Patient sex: M
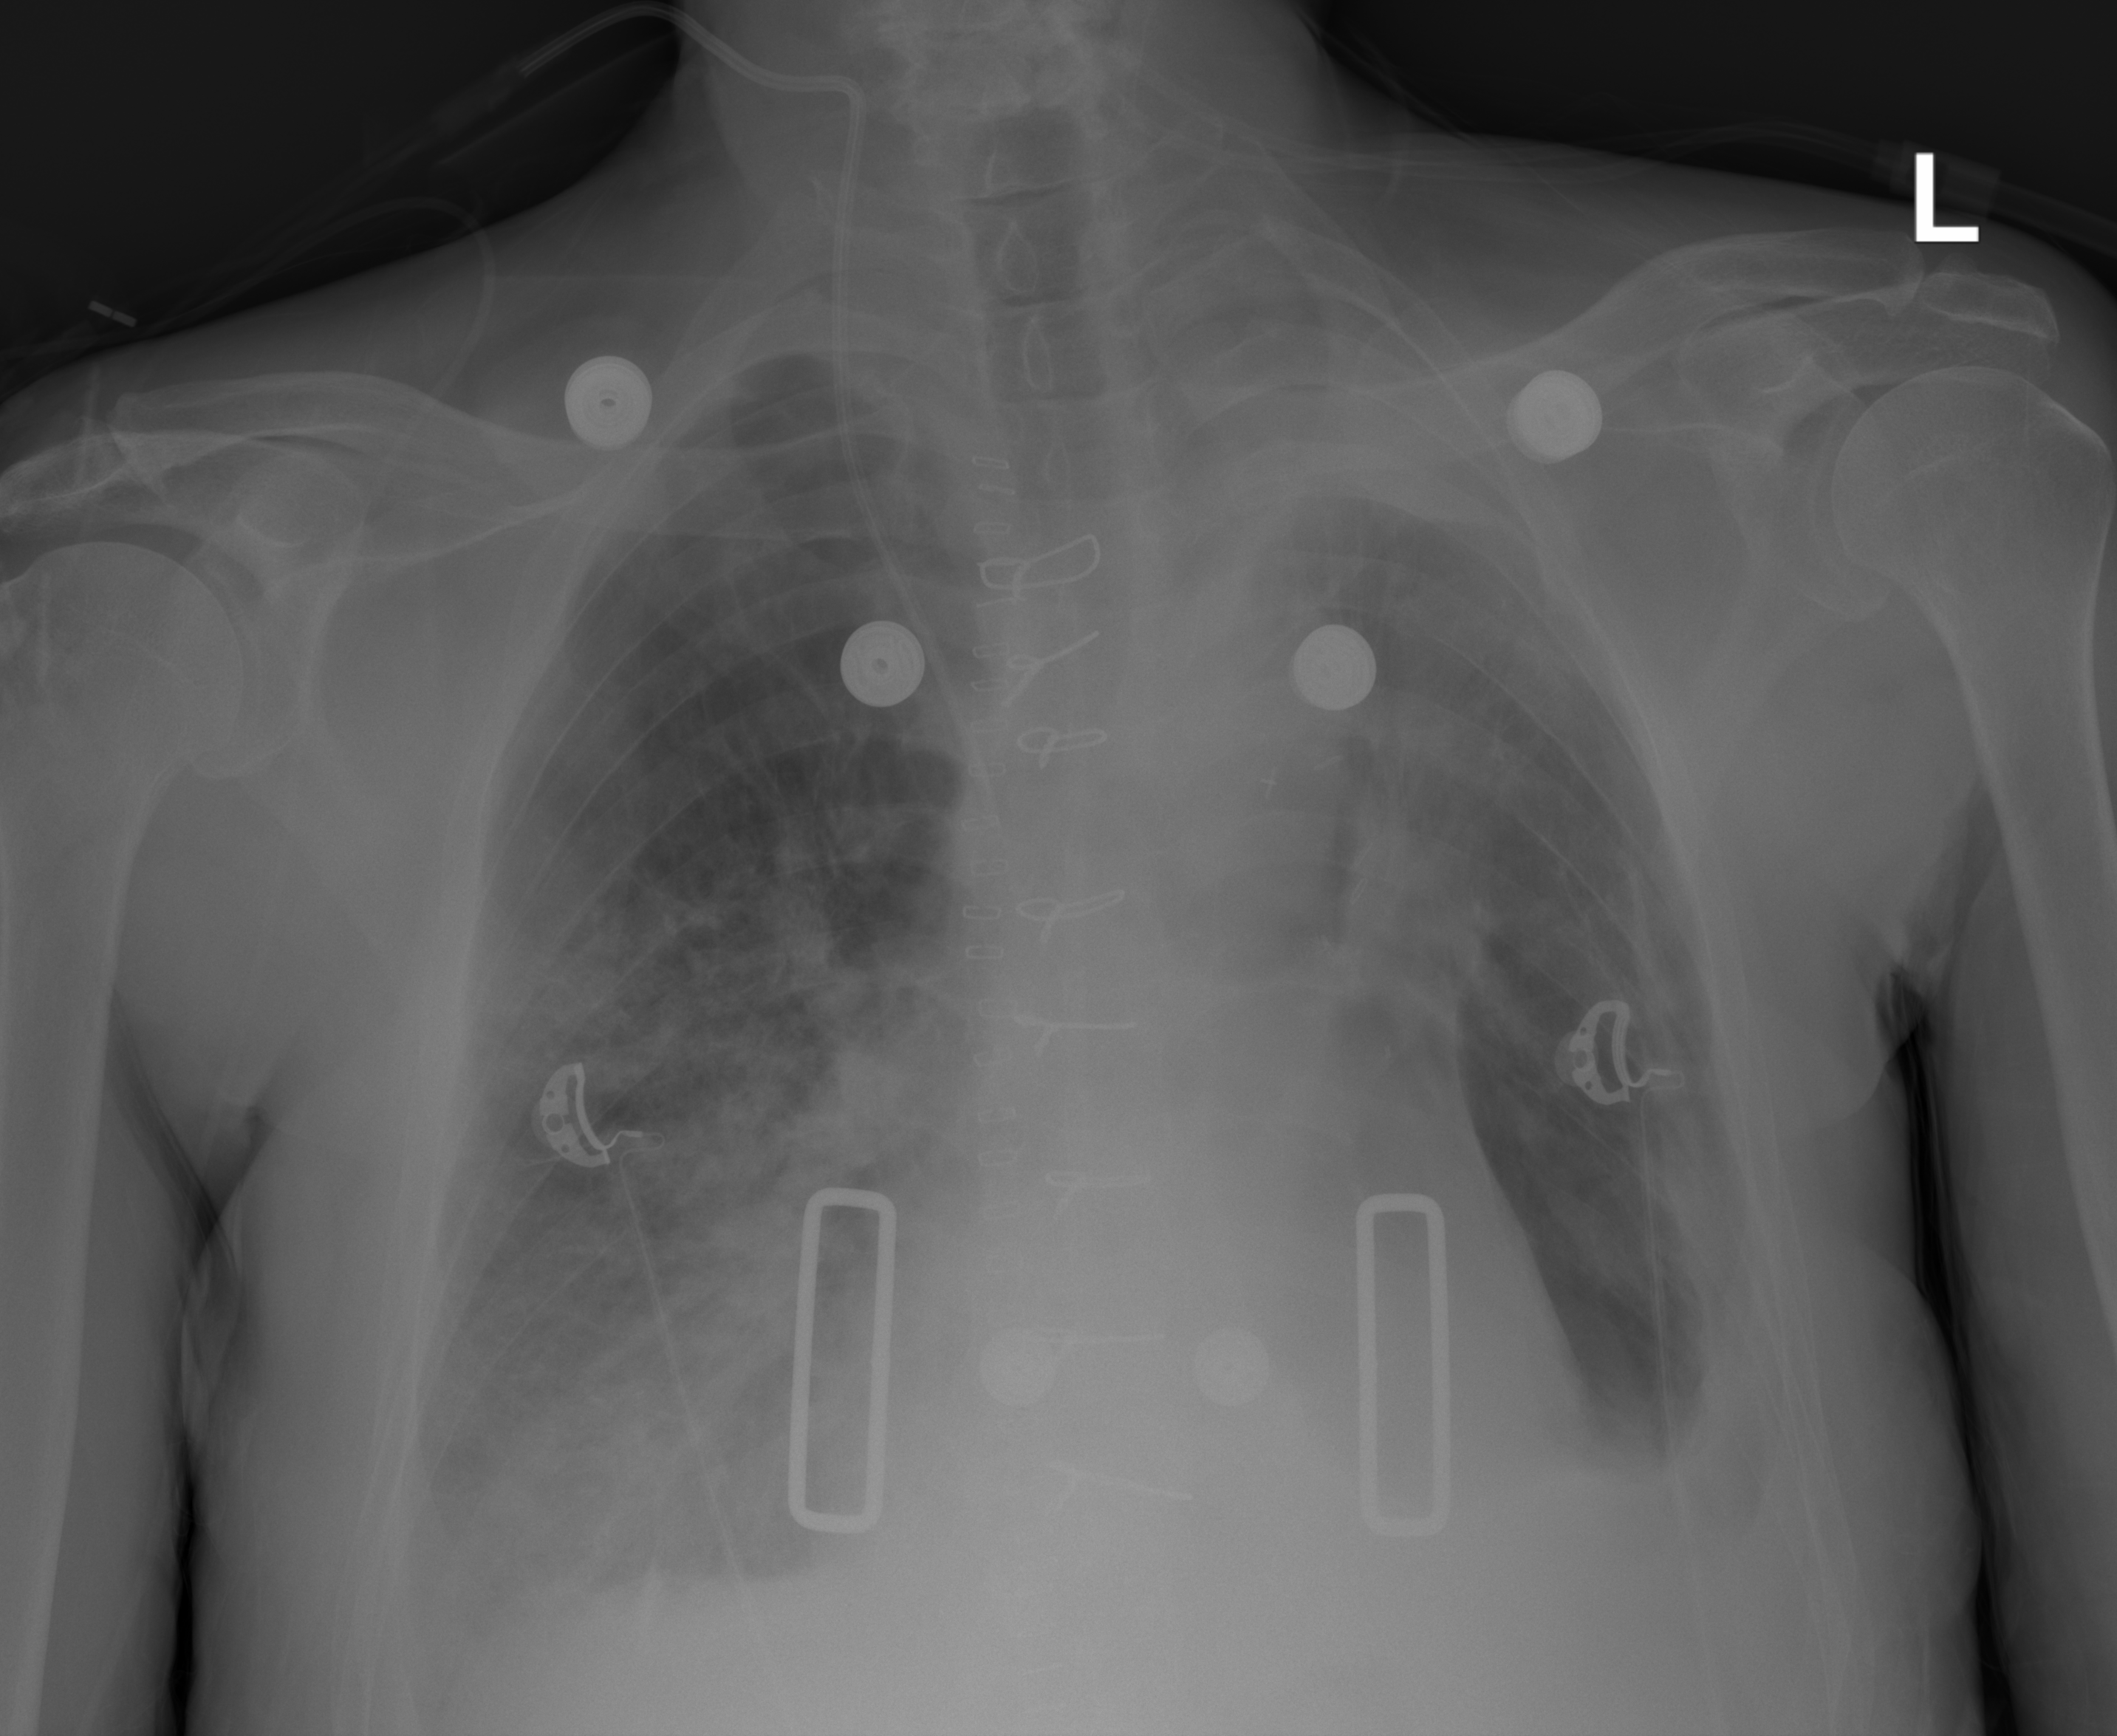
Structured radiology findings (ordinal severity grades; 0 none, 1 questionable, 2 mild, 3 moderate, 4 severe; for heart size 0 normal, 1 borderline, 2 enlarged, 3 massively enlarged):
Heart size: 0
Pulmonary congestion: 2
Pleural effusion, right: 2
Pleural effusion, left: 2
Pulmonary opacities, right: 2
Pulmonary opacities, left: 0
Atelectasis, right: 2
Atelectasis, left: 2